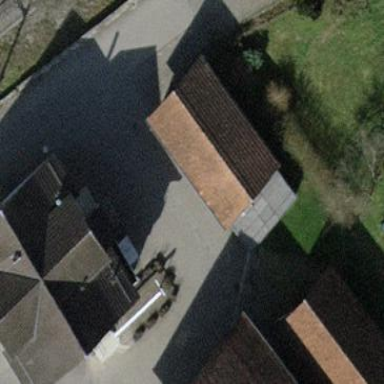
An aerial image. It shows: Shed.